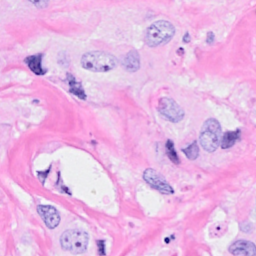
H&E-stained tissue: Breast